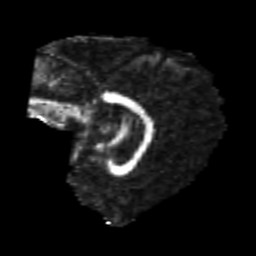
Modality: FA
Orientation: sagittal
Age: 22
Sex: male
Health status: healthy
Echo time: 0.074 s